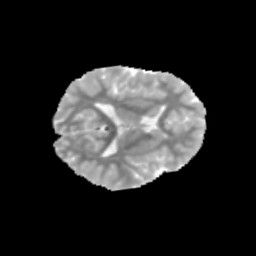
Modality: MD
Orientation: axial
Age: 10
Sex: male
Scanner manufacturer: siemens
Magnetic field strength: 3 T
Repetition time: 3.8 s
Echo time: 0.07 s